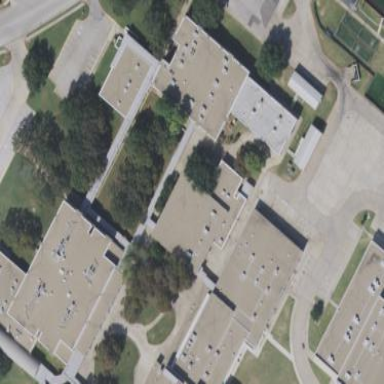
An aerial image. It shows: School building.